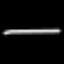
Label: line